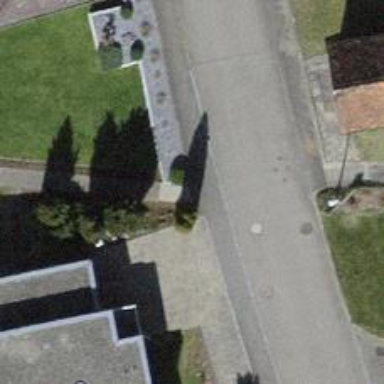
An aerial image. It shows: Paved road with steps.